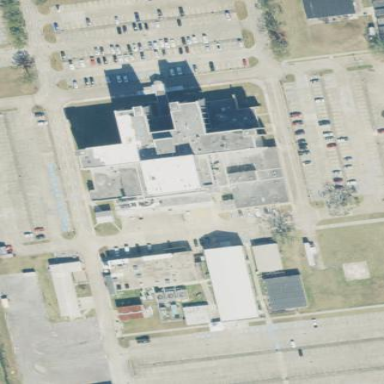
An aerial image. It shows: Healthcare facility identified as hospital.